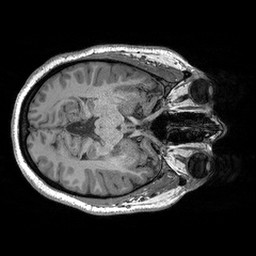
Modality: T1w
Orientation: axial
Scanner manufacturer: siemens
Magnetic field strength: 3 T
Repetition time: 2.3 s
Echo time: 0.00298 s